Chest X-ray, AP view. Patient: 57 years old, sex M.
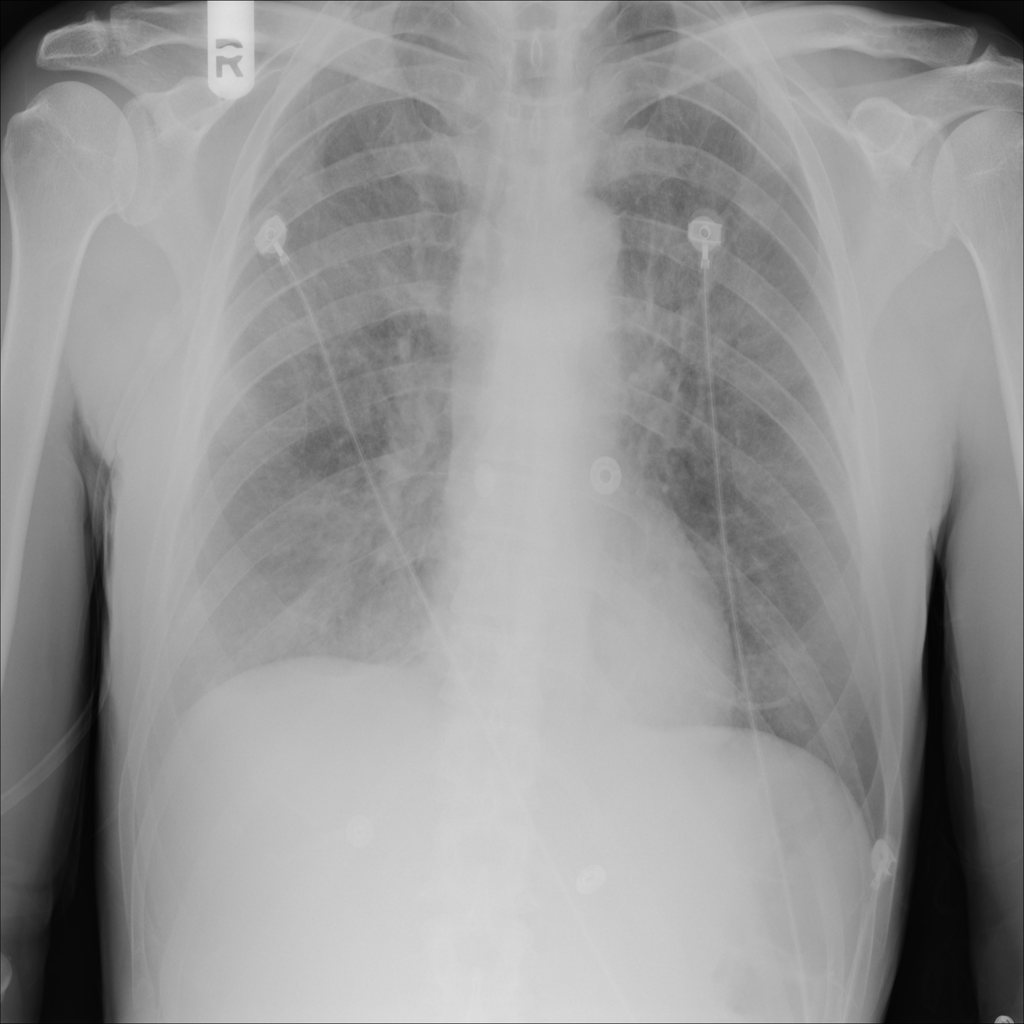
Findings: Effusion, Infiltration